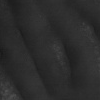
Atmospheric dust classification: not_dusty